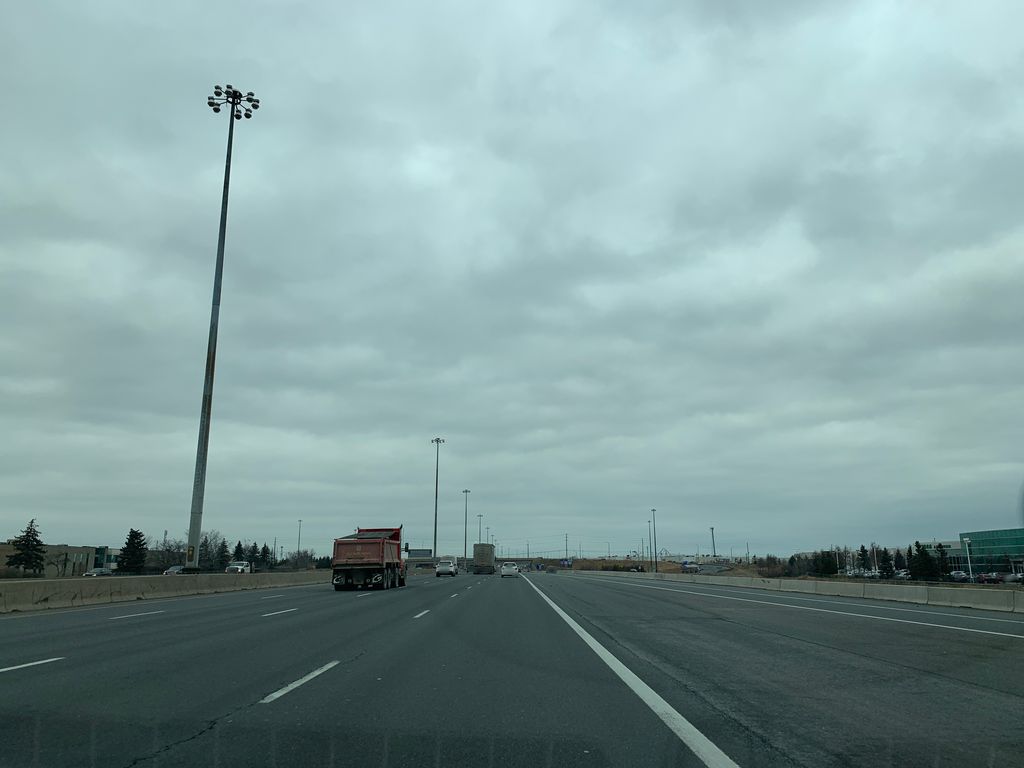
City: toronto